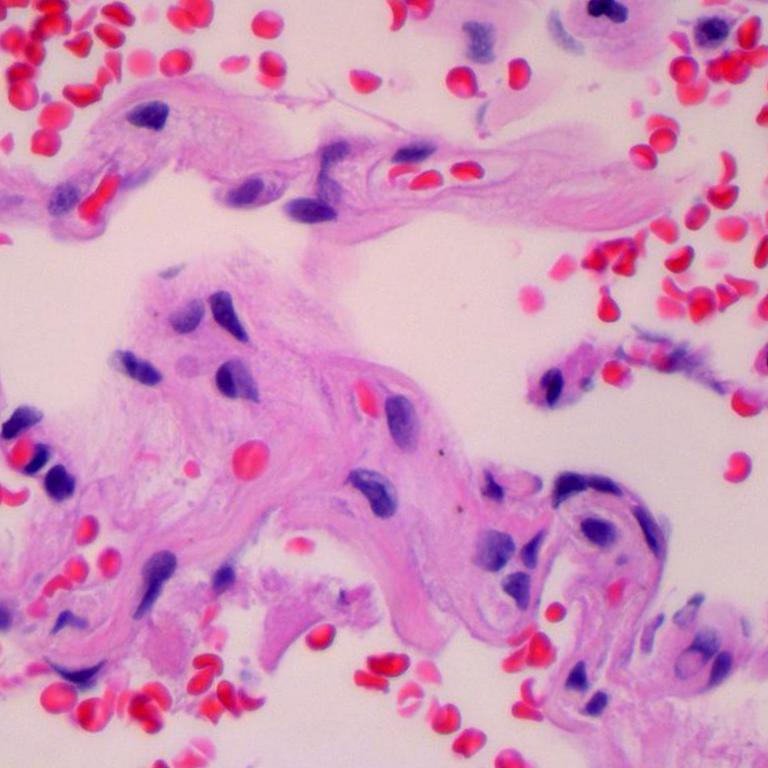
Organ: lung
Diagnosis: benign